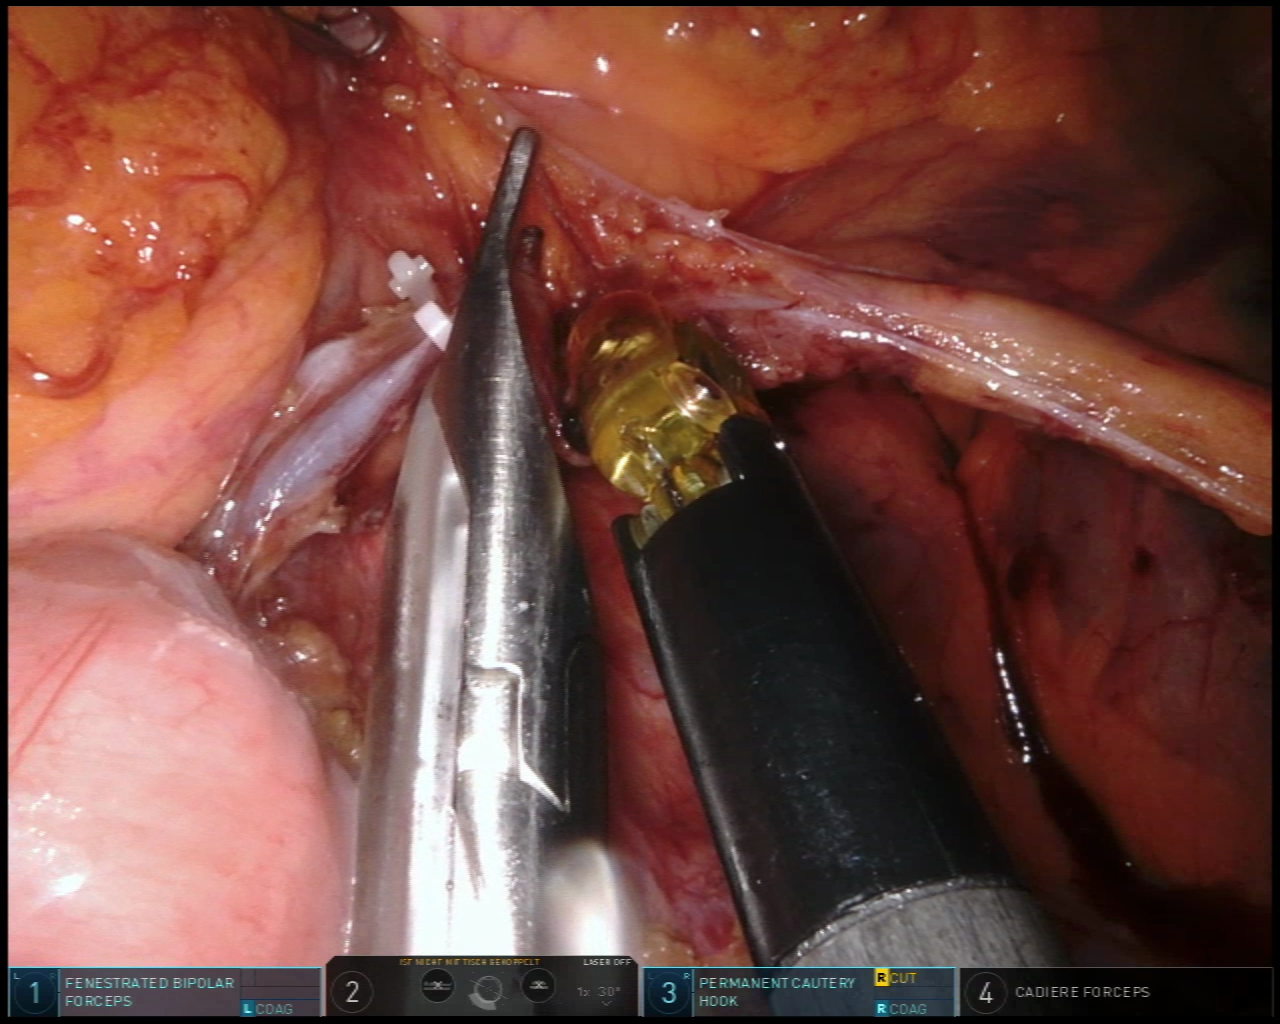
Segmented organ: intestinal_veins
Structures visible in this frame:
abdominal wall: no
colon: no
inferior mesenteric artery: no
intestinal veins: yes
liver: no
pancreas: no
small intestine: yes
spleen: no
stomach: no
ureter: no
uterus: no
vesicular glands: no